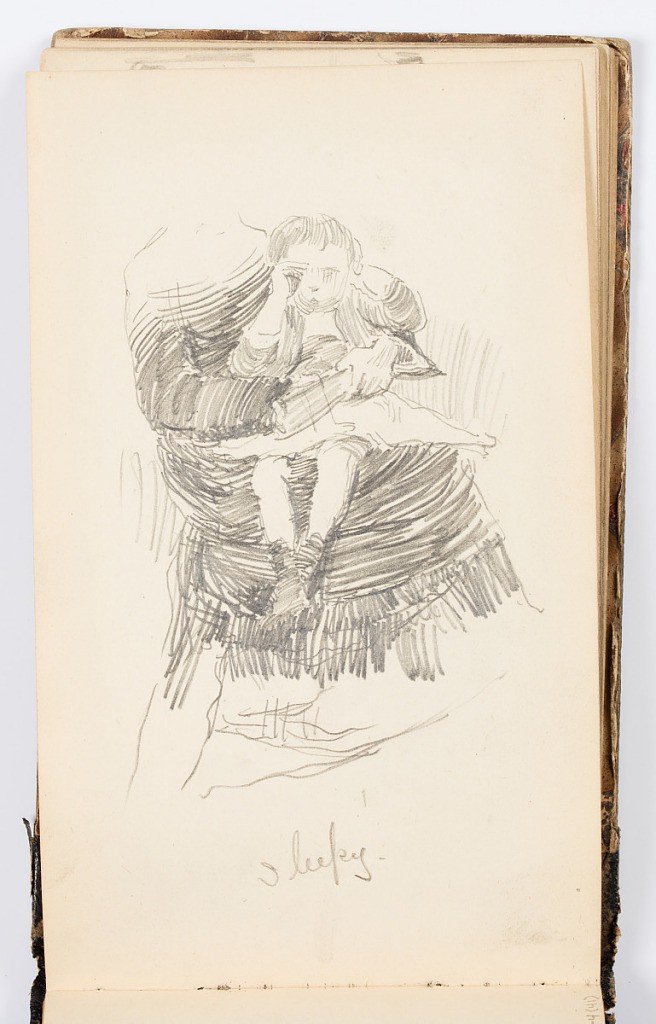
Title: Sketchbook Page: Sleepy
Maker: Kenyon Cox, American, 1856–1919
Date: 1875
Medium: Graphite on paper
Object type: Sketchbook folio
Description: Sketch of a small child seated on a woman's lap, rubbing his eye with his hand. The woman holds the child; her face is not pictured.